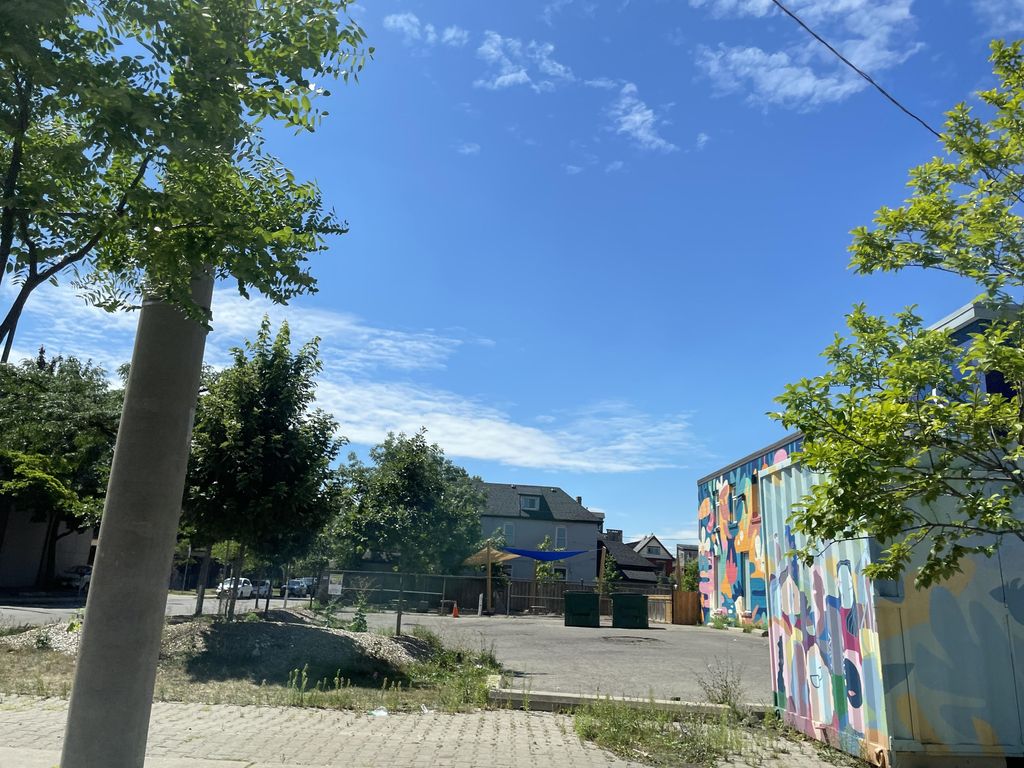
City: hamilton